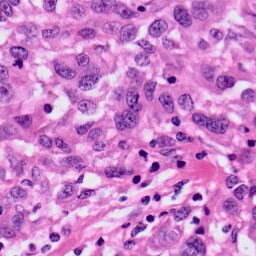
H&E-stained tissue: Skin